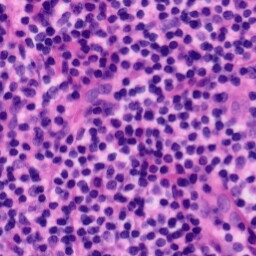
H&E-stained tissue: Tonsil